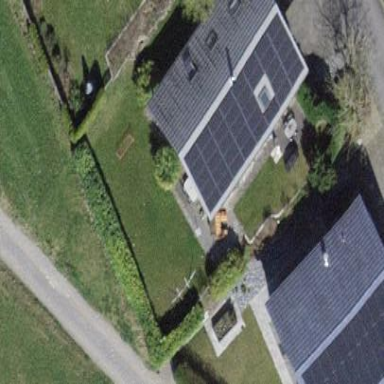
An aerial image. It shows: Solar power generator using photovoltaic method with solar photovoltaic panel types.